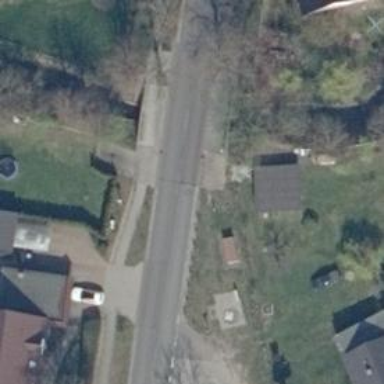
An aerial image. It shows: Path bridge with high-quality grade 1 tracktype.